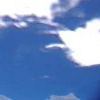
Label: water